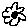
Label: flower